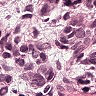
Metastatic tissue present: yes